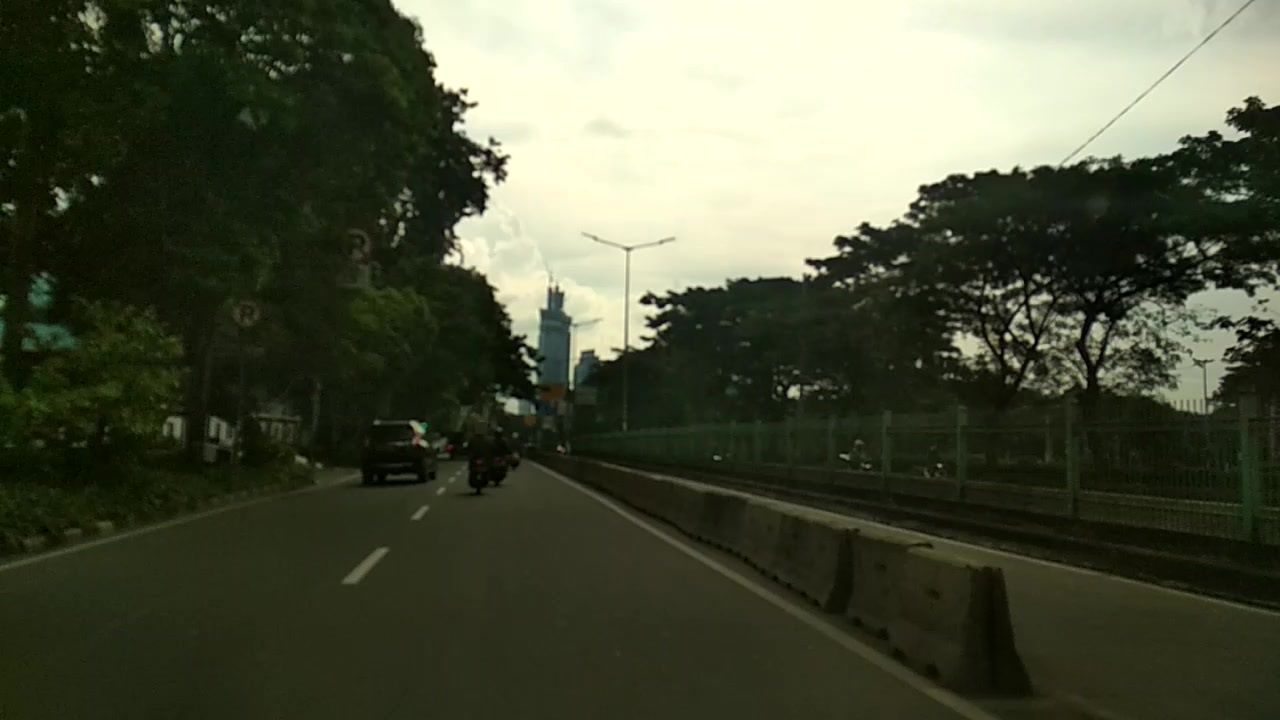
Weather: cloudy
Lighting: day
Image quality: slightly poor
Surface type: driving surface
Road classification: primary
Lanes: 2
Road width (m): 20
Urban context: urban centre
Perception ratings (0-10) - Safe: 3.4, Lively: 3.6, Beautiful: 6.32, Boring: 3.54, Depressing: 1.53, Wealthy: 6.61